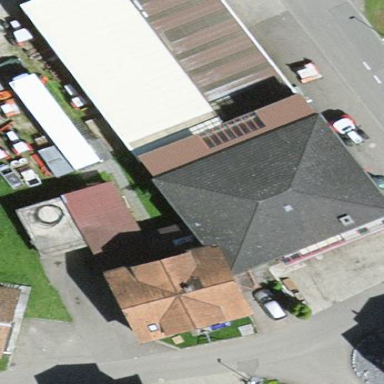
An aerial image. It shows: Building housing agrarian shop.